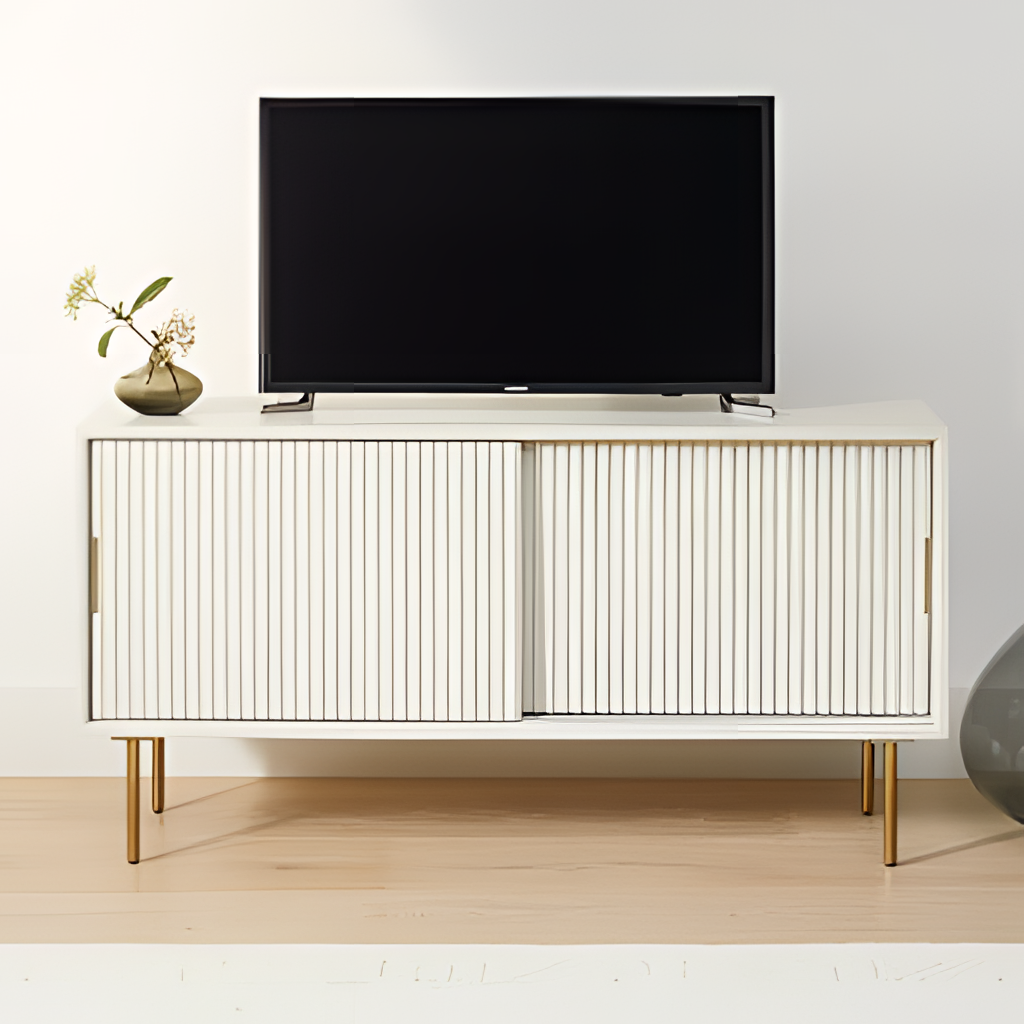
white wood media console, living room, white paint wallpaper, with solid pattern, wood flooring, with plank pattern, modern